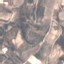
Label: PermanentCrop